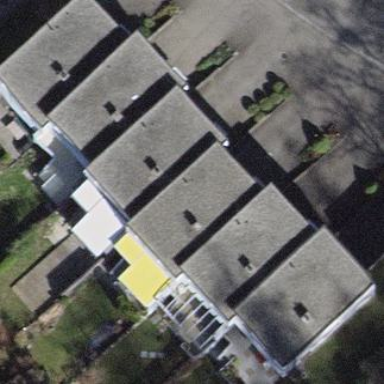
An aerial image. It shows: Terrace building.